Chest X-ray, PA view. Patient: 42 years old, sex M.
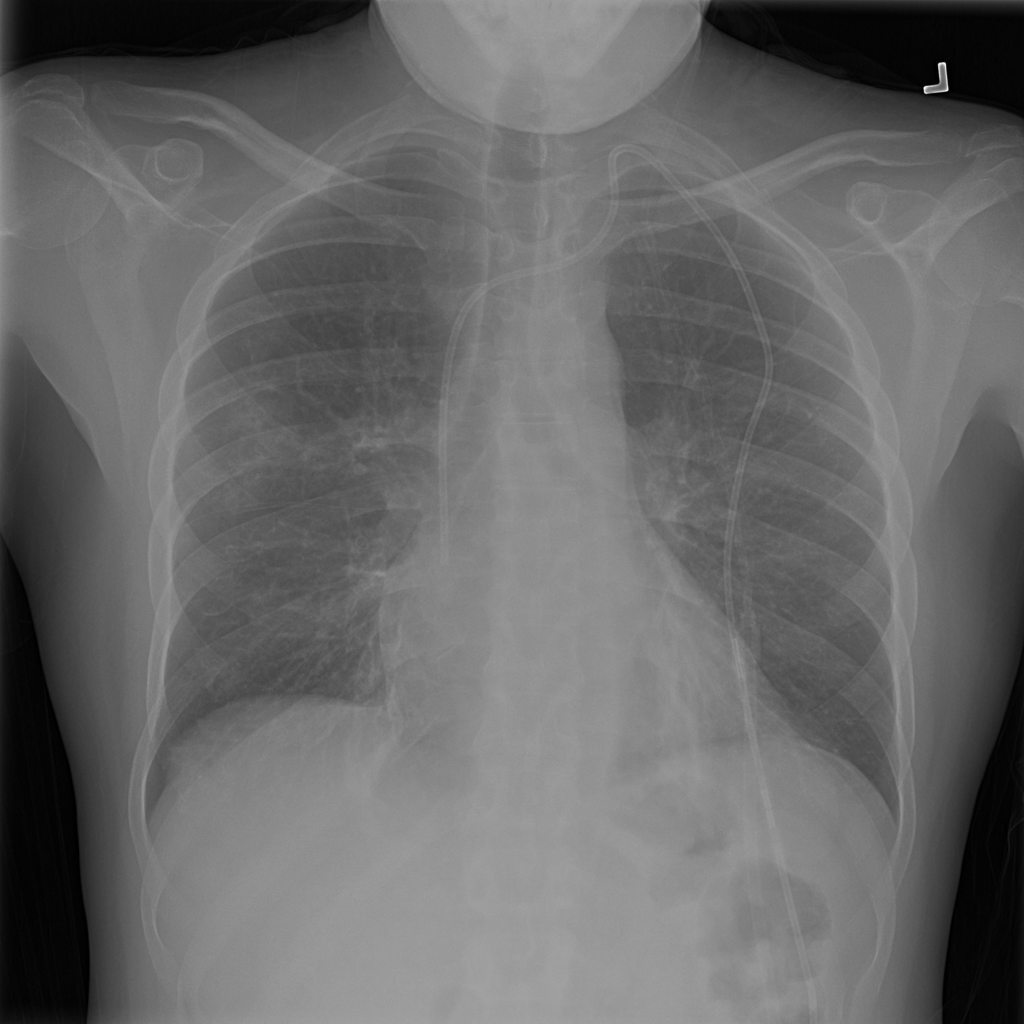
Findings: Infiltration, Pneumonia